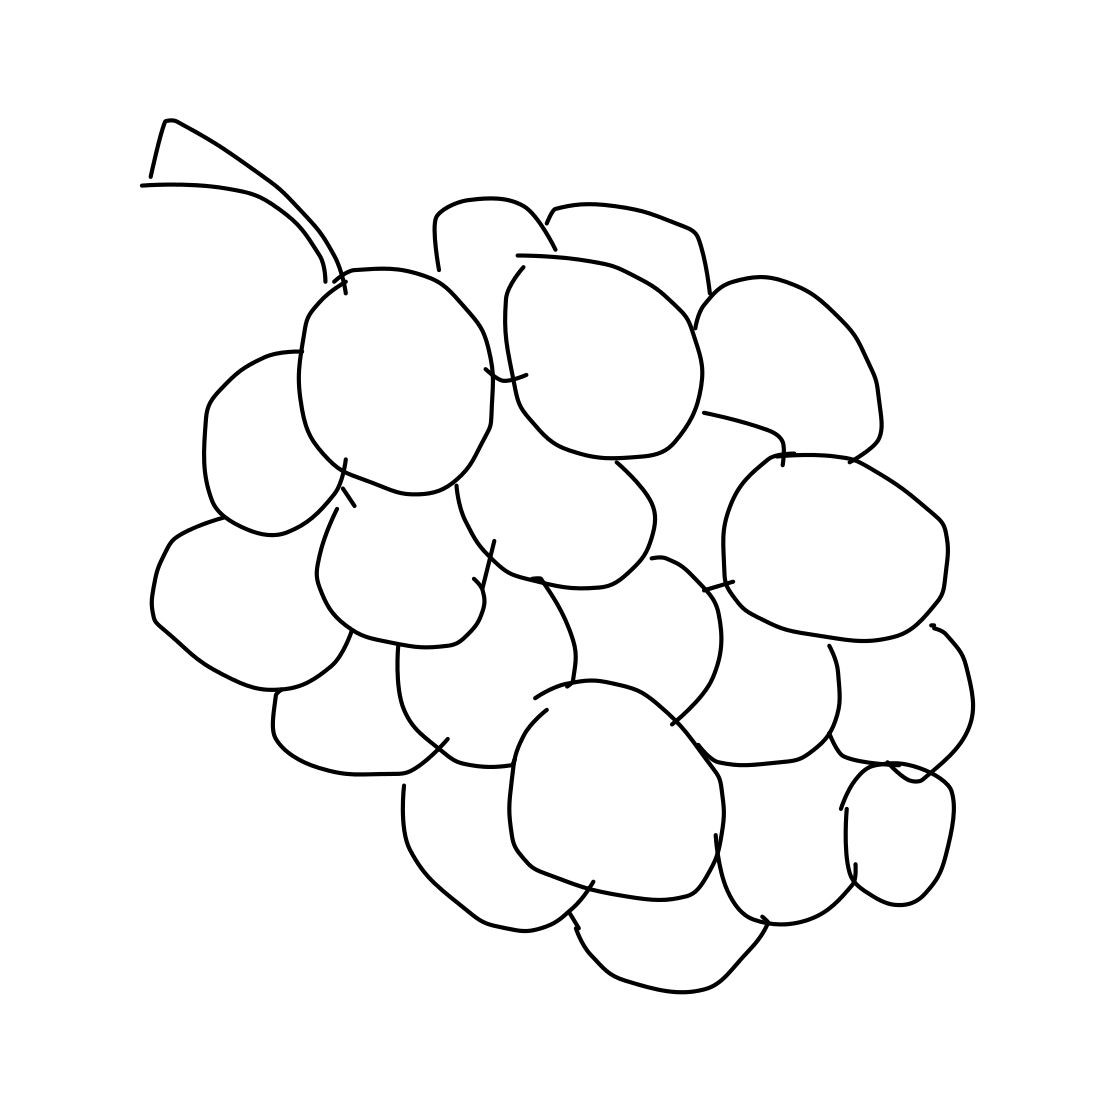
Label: grapes